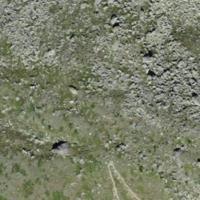
EUNIS habitat code: 31
Species observed at this site:
Campanula barbata